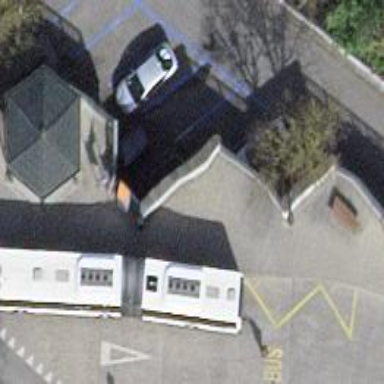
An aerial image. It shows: Sidewalk with asphalt surface leading to public transport platform. The platform has shelter.